The image folds the raw vibration samples of a bearing signal into a 2-D grayscale square (signal-to-image encoding). Diagnose the bearing from this image, choosing from: normal, inner_race, outer_race, ball.
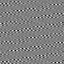
Answer: outer_race